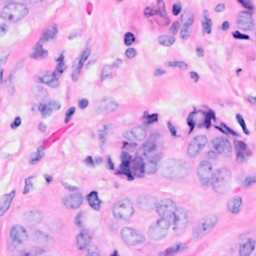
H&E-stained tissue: Breast